Aerial crown-view tile of a tropical tree (Barro Colorado Island, Panama), acquired 20240918:
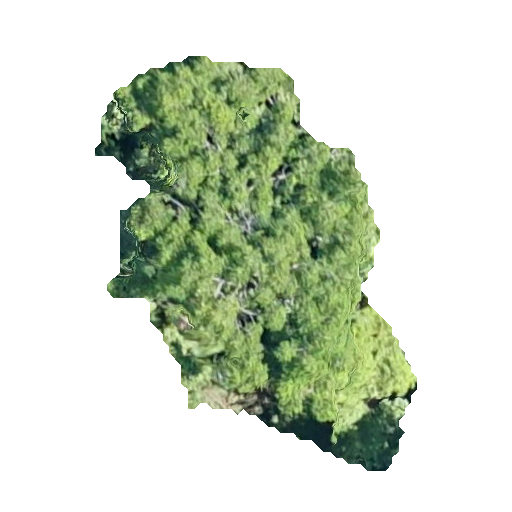
Species: Guatteria lucens
GBIF accepted scientific name: Guatteria lucens
Crown area: 128.703 m²